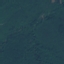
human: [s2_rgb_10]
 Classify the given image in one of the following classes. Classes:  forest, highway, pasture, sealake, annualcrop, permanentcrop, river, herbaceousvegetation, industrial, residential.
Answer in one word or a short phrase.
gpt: Forest